Question: Here is a visual representation of the UISplitViewController:

I'm trying to present a UIViewController (myVC) that's a subview of a UIView inside the DetailViewController of a UISplitViewController using this:
'''
[appDelegate.splitViewController presentViewController:myVC animated:NO completion:nil];
'''
It presents, I dismiss it, the app rotates without a hitch, then when I try to reload the detail view by clicking on a cell in the rootViewController (a UINavigationController), all the [orangeUIView removeFromSuperview] messages are mysteriously disabled (there are more orange UIViews hidden here that are inside a mainScrollView). The "INFO LABEL" in the topToolbar is updating, so I know the cell is sending data...
Why would this activity disable removeFromSuperview if presented using splitViewController? I've presented myVC using the detailViewController...
'''
[appDelegate.detailViewController presentViewController:myVC animated:NO completion:nil];
'''
which doesn't disable removeFromSuperview, but causes an assortment of other rotational crashes.
What's going on here?
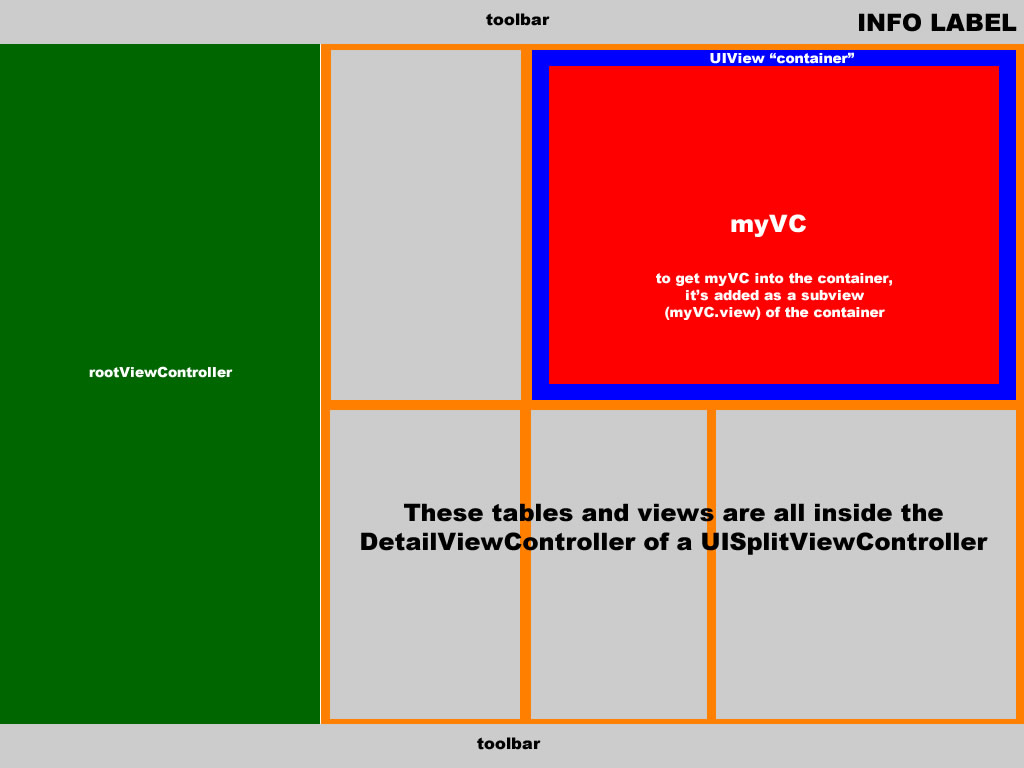
Answer: Since this question was created as a result of a previous question, the answer to this problem was...try something else. I was unable to fix this problem by presenting a view controller, most likely because I'm using a custom UISplitViewController with a hierarchy I'd rather not get into.
Here is the solution I came up with:
<URL>